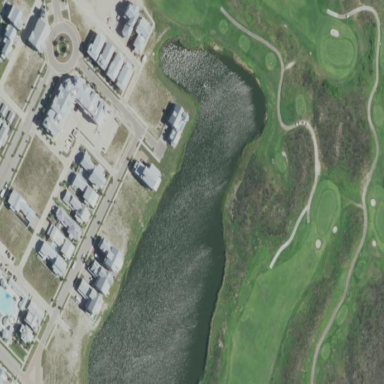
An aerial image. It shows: Golf rough area.